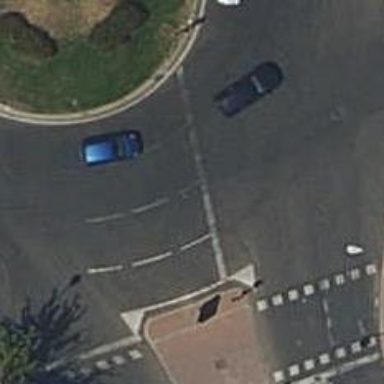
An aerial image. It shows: Tertiary road with asphalt surface leading to roundabout junction.